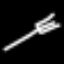
Label: fork